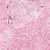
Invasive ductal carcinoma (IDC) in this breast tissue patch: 0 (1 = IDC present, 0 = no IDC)